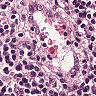
Metastatic tissue present: no